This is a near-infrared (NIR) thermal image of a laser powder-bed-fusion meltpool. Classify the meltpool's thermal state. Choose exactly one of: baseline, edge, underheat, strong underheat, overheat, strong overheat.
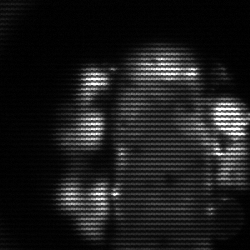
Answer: strong underheat